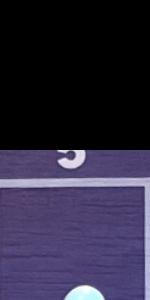
Label: Empty